Question: I'm running an EAR with EJB + EJB + WAR deployment in JBoss WildFly 8.2.0.Final with JSF 2.2 and RichFaces 4.5.2.Final. My problem is, that all RichFaces resources fail to load properly in the client. The generated URL don't resolve and return with HTTP 404.
The deployment is build upon Maven und results in the following structure:

The reason for using '<scope>compile</scope>' in the EJB module and not the WAR is that I need to extend RichFaces classes from within my EJB module. We've build a dynamic form generator based on some of the components.
As soon as I add JARs to 'EAR/lib/' and 'WAR/WEB-INF/lib/' by using '<scope>compile</scope>' instead of '<scope>provided</scope>' in the WAR module I get the following stacktrace while starting the application server:
'''
Caused by: java.lang.IllegalArgumentException: Multiple entries with same key: interface javax.validation.constraints.Min=org.richfaces.javascript.LibraryFunctionImplementation@c77af4e and interface javax.validation.constraints.Min=org.richfaces.javascript.LibraryFunctionImplementation@5a903150
at com.google.common.collect.ImmutableMap.checkNoConflict(ImmutableMap.java:150)
at com.google.common.collect.RegularImmutableMap.checkNoConflictInBucket(RegularImmutableMap.java:104)
at com.google.common.collect.RegularImmutableMap.<init>(RegularImmutableMap.java:70)
at com.google.common.collect.ImmutableMap$Builder.build(ImmutableMap.java:254)
at org.richfaces.javascript.ClientServiceConfigParser.parseConfig(ClientServiceConfigParser.java:75)
at org.richfaces.application.ValidatorModule.createClientScriptService(ValidatorModule.java:65)
at org.richfaces.application.ValidatorModule.configure(ValidatorModule.java:60)
at org.richfaces.application.ServicesFactoryImpl.init(ServicesFactoryImpl.java:60)
at org.richfaces.application.InitializationListener.createFactory(InitializationListener.java:110)
at org.richfaces.application.InitializationListener.onStart(InitializationListener.java:69)
at org.richfaces.application.InitializationListener.processEvent(InitializationListener.java:167)
at javax.faces.event.SystemEvent.processListener(SystemEvent.java:108)
at com.sun.faces.application.ApplicationImpl.processListeners(ApplicationImpl.java:2190)
at com.sun.faces.application.ApplicationImpl.invokeListenersFor(ApplicationImpl.java:2163)
at com.sun.faces.application.ApplicationImpl.publishEvent(ApplicationImpl.java:303)
at org.jboss.as.jsf.injection.weld.ForwardingApplication.publishEvent(ForwardingApplication.java:294)
at com.sun.faces.config.ConfigManager.publishPostConfigEvent(ConfigManager.java:692)
at com.sun.faces.config.ConfigureListener.contextInitialized(ConfigureListener.java:260)
... 9 more
'''
How can I solve this problem?
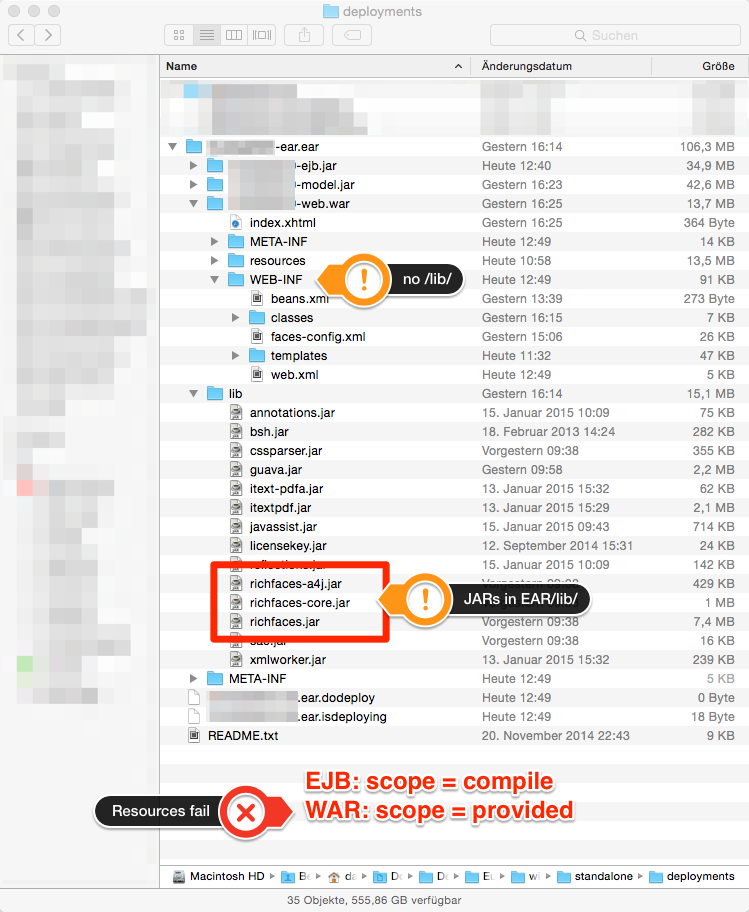
Answer: Frontend artifacts don't belong in EAR's '/lib'. They belong in WAR's '/WEB-INF/lib'. It would otherwise make the backend (the EJB) totally unreusable on other frontends (other WARs), such as Spring MVC, JAX-RS RESTful, "Plain vanilla" JSP/Servlet, etc..etc.. Using/importing JSF 'FacesContext' and friends such as Servlet's 'HttpServletRequest' in an EJB class is already a seriously big red alert. You should not be doing that.
Move that code to WAR. Or, if you intend to make it reusable across various WARs, make it a web fragment project instead which can then end up as another JAR in '/WEB-INF/lib'.
### See also:
- <URL>